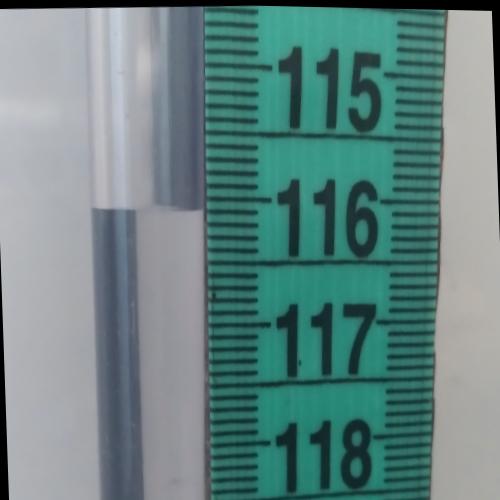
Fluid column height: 116.1 cm